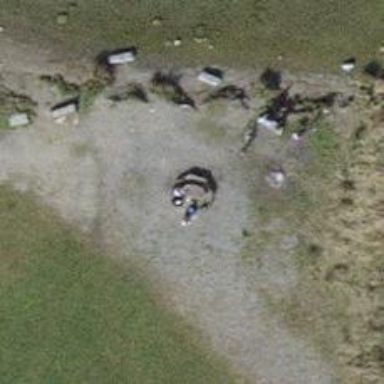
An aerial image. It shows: Picnic table located in leisure land area.